Interaction volume radius: 10 \u00c5
Interaction volume height: 25 \u00c5
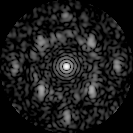
Disorder parameter: 0.5488